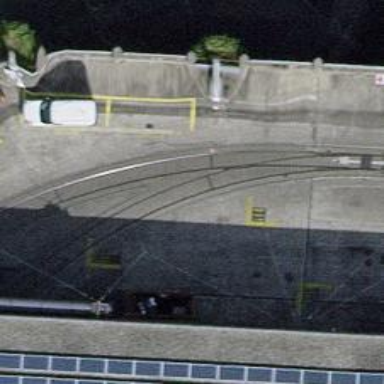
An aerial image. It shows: Tram railway service yard with electrified contact line.